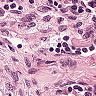
Metastatic tissue present: no